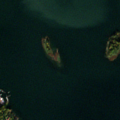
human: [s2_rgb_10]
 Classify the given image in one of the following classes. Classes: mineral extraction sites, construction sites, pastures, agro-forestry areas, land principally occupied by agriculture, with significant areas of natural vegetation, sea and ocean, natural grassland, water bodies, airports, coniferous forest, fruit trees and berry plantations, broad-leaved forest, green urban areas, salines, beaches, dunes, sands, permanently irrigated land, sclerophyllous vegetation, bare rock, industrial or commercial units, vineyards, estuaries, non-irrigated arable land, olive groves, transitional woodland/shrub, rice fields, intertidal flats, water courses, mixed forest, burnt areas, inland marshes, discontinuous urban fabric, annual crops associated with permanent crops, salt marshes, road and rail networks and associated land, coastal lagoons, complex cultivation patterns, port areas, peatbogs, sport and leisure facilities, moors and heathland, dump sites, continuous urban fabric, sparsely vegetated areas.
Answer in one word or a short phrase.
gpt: discontinuous urban fabric, sea and ocean